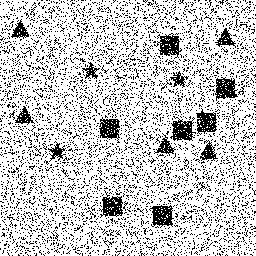
Squares: 7
Triangles: 5
Stars: 3
Total shapes: 15